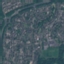
Land use / land cover: Residential